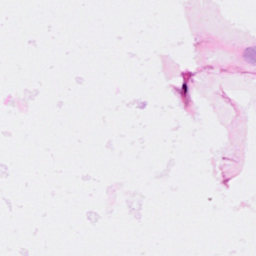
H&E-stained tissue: Breast